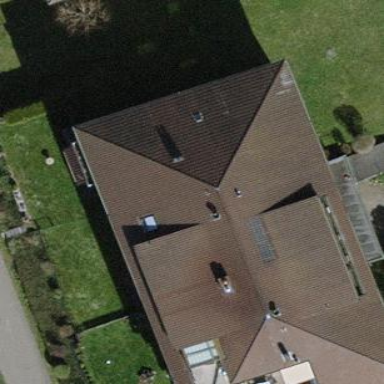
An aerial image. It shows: Building with hipped roof.